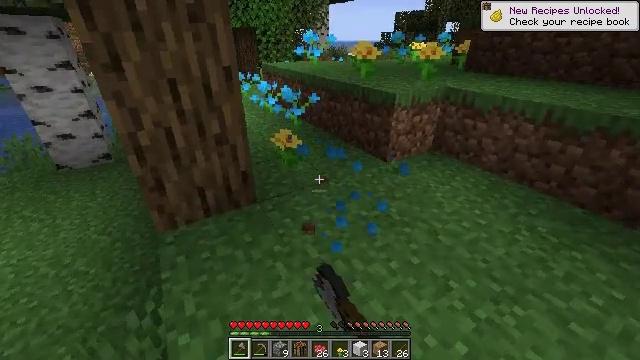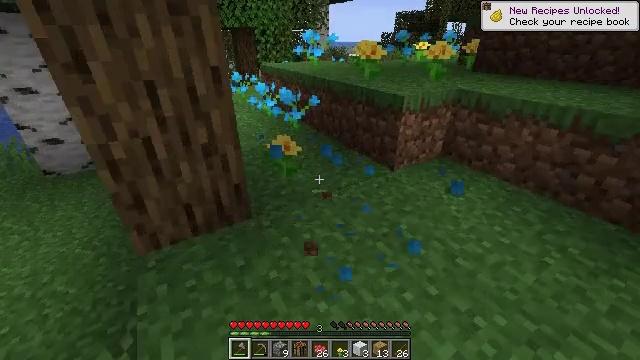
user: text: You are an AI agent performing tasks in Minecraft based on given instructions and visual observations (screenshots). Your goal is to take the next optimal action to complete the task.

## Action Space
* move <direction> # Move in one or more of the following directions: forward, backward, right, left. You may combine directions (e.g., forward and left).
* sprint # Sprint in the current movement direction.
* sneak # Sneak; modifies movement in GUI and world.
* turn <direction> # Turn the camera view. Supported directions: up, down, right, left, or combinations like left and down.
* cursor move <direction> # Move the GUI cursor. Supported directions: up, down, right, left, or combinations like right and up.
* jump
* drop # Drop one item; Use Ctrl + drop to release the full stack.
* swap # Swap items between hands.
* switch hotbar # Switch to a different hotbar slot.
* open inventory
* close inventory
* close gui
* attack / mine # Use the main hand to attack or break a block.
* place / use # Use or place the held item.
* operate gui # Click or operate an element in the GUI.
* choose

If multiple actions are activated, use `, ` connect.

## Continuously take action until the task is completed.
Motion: motion action
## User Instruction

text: Harvest the blue orchid and add it to your inventory.
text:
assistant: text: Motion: move forward
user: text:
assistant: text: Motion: no_op